The image is the raw time-domain waveform of a rolling-element bearing's vibration signal. Determine the bearing's health state. Answer with exactly one of: normal, inner_race, outer_race, ball.
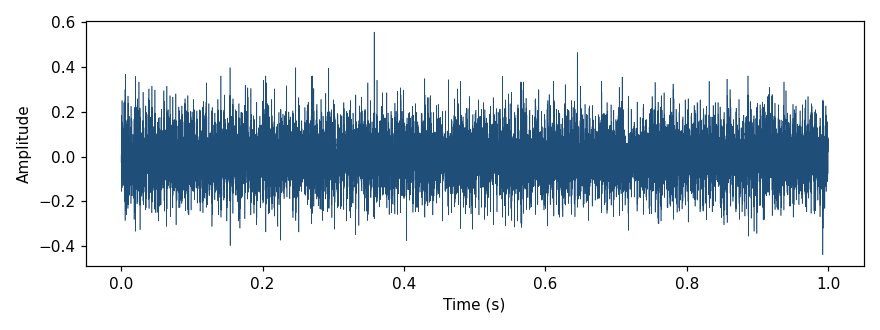
Answer: outer_race